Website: macys
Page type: customer-info-address
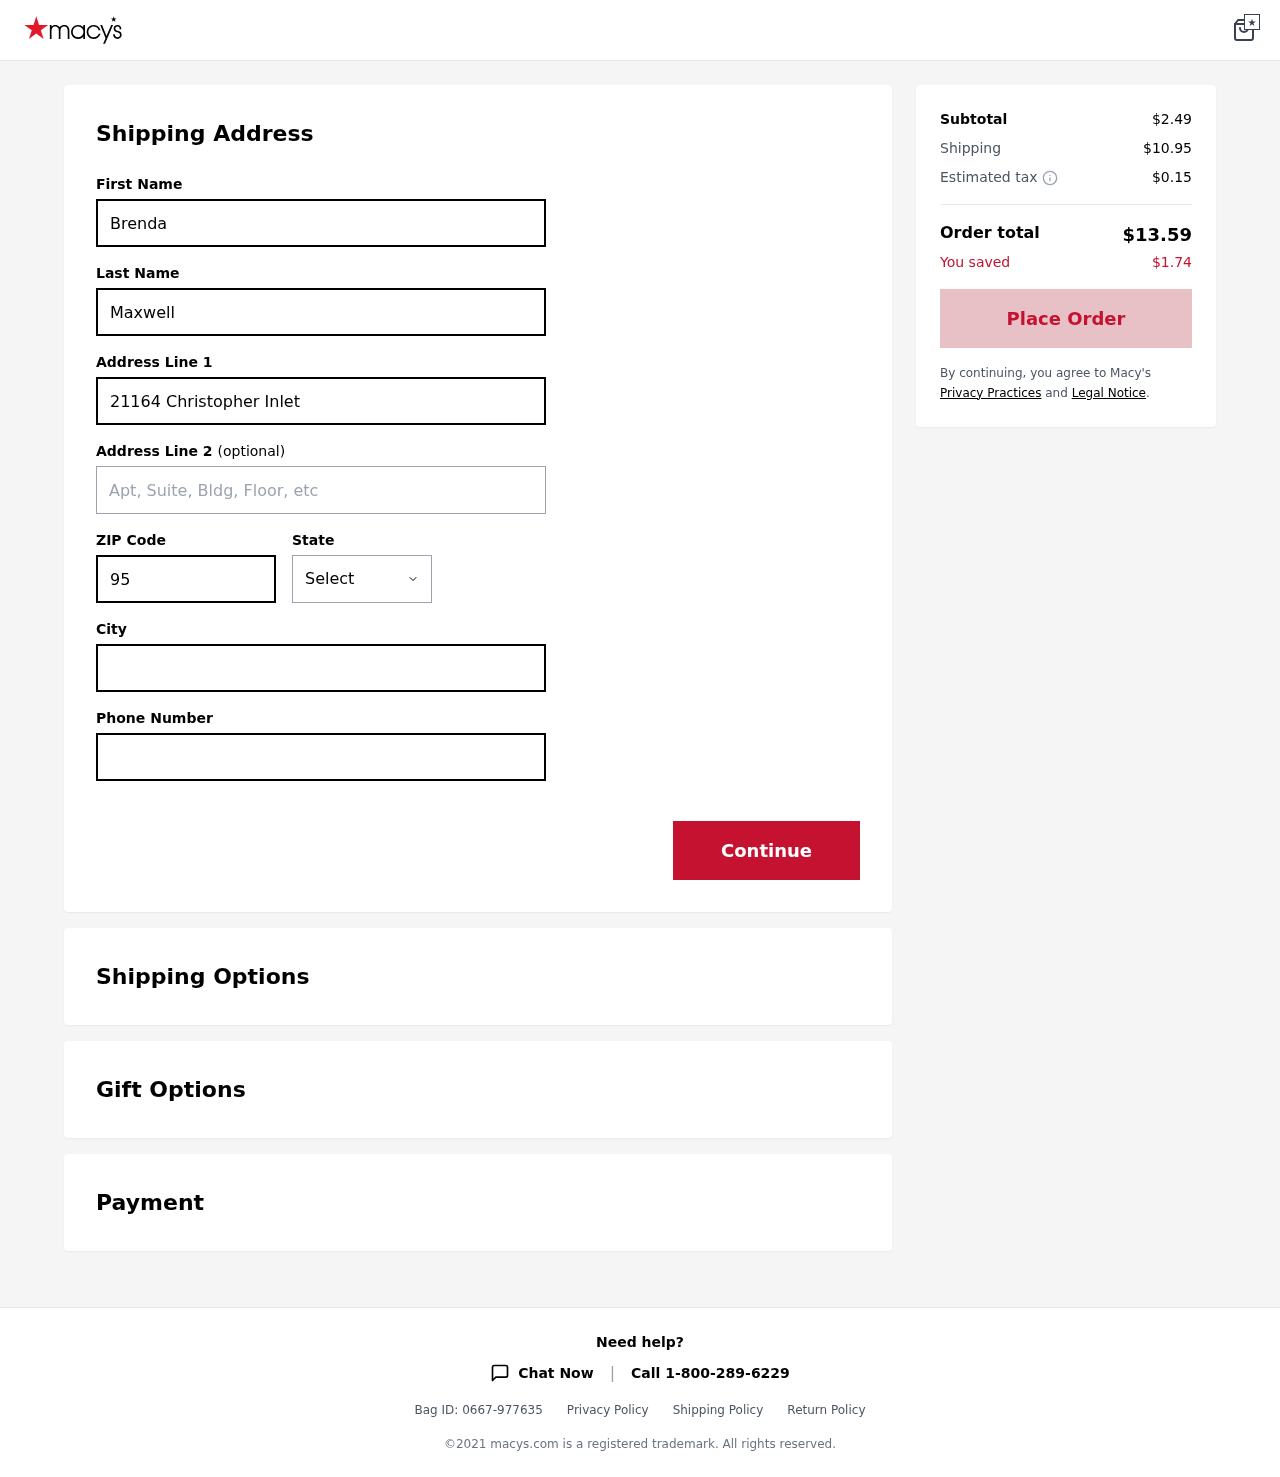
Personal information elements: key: PII_CITY
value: Davidborough
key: PII_FIRSTNAME
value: Brenda
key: PII_LASTNAME
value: Maxwell
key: PII_PHONE
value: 2164197233
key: PII_POSTCODE
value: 95430
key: PII_STATE
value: Wisconsin
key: PII_STREET
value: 21164 Christopher Inlet
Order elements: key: ORDER_SUBTOTAL
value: $2.49
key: ORDER_SHIPPING_COST
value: $10.95
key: ORDER_TAX
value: $0.15
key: ORDER_TOTAL
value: $13.59
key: ORDER_SAVINGS
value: $1.74